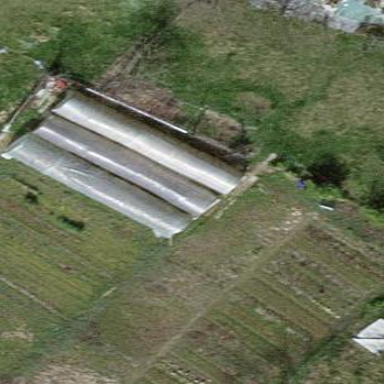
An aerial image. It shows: Greenhouse used for horticulture.